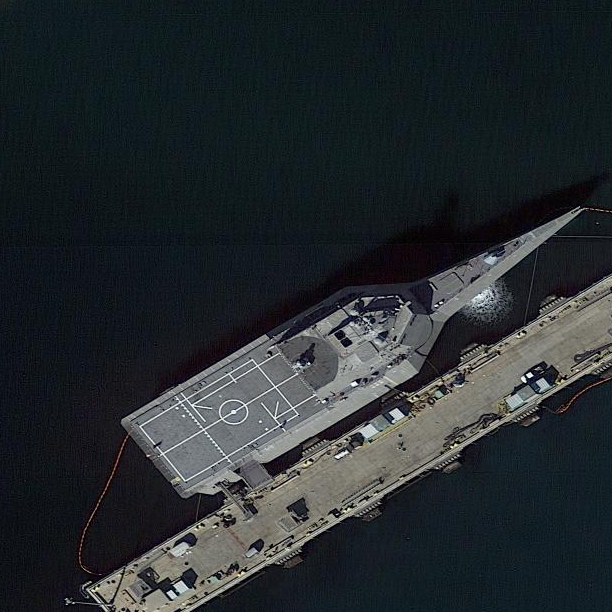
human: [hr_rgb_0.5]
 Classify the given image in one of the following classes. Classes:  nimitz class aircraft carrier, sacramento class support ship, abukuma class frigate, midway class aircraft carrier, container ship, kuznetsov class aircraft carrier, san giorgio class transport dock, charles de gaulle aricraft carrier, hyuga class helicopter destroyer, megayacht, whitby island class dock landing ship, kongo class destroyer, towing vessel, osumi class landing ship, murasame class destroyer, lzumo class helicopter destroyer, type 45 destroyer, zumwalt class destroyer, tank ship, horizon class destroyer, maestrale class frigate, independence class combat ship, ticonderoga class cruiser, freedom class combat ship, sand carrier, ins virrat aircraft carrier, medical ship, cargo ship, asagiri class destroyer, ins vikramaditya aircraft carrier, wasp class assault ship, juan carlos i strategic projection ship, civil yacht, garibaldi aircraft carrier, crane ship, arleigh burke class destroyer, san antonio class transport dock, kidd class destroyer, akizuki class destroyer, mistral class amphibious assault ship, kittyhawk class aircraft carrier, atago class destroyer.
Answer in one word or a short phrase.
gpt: Independence class combat ship